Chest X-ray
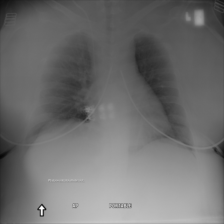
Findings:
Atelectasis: negative
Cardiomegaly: negative
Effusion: negative
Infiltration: negative
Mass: negative
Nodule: negative
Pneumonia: negative
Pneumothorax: negative
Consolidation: negative
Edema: negative
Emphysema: negative
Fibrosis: negative
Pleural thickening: negative
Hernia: negative